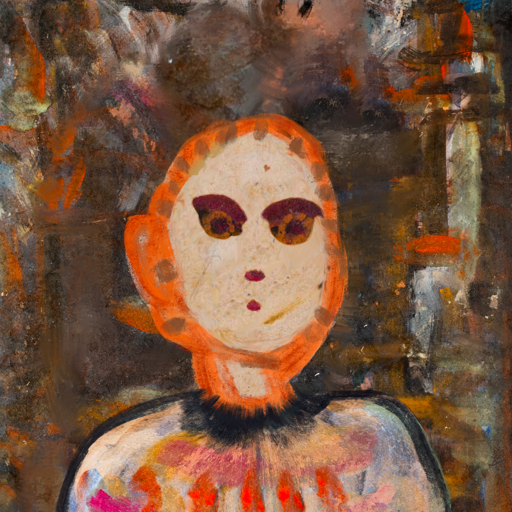
Background: GypsyQueen, Head And Neck Front: Rupkatha, Face Front: Doll, Bust: Childish, Hair Front: Blank, Head Accessory: Blank, Second Necklace: Blank, Necklace: Blank, Baby: Blank